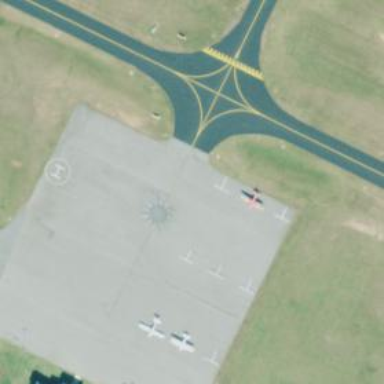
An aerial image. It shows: Apron at the airport.